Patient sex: F
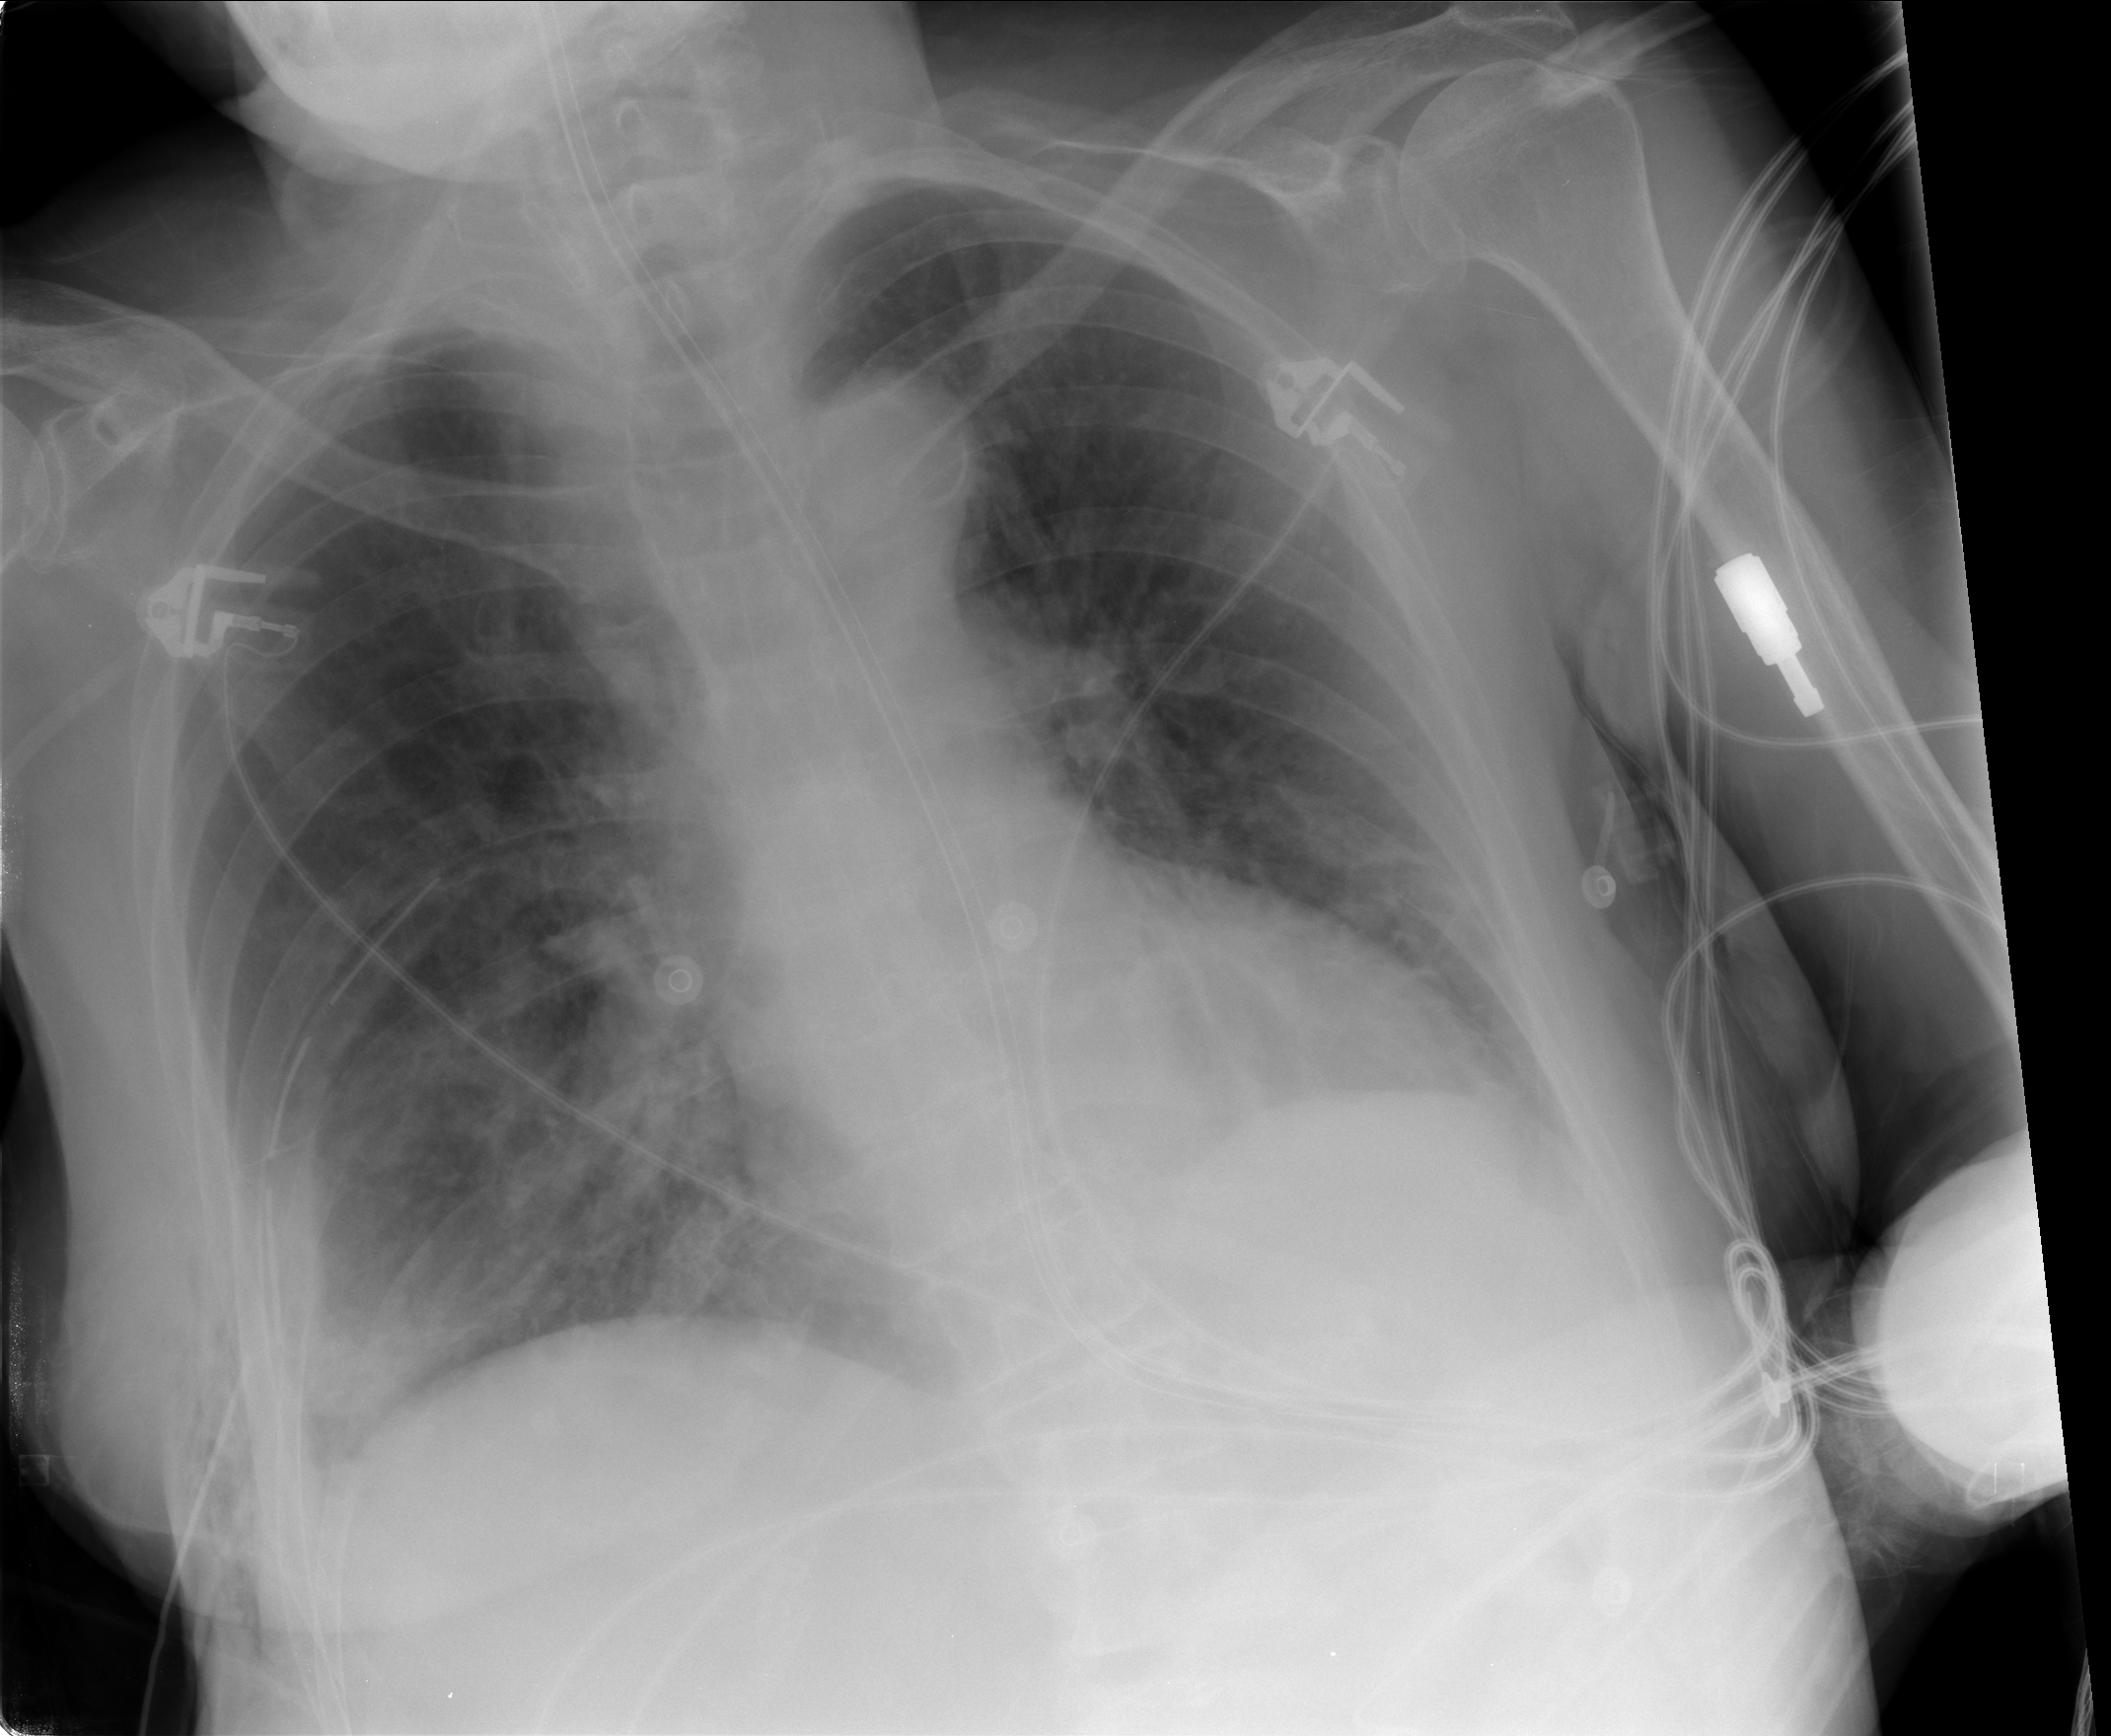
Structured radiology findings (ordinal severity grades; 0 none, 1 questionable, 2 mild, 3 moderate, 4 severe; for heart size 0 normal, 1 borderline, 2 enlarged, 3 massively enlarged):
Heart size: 0
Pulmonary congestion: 0
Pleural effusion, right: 1
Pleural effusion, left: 0
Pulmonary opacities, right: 2
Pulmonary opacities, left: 0
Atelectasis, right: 2
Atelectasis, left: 0